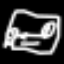
Label: hourglass